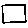
Label: square